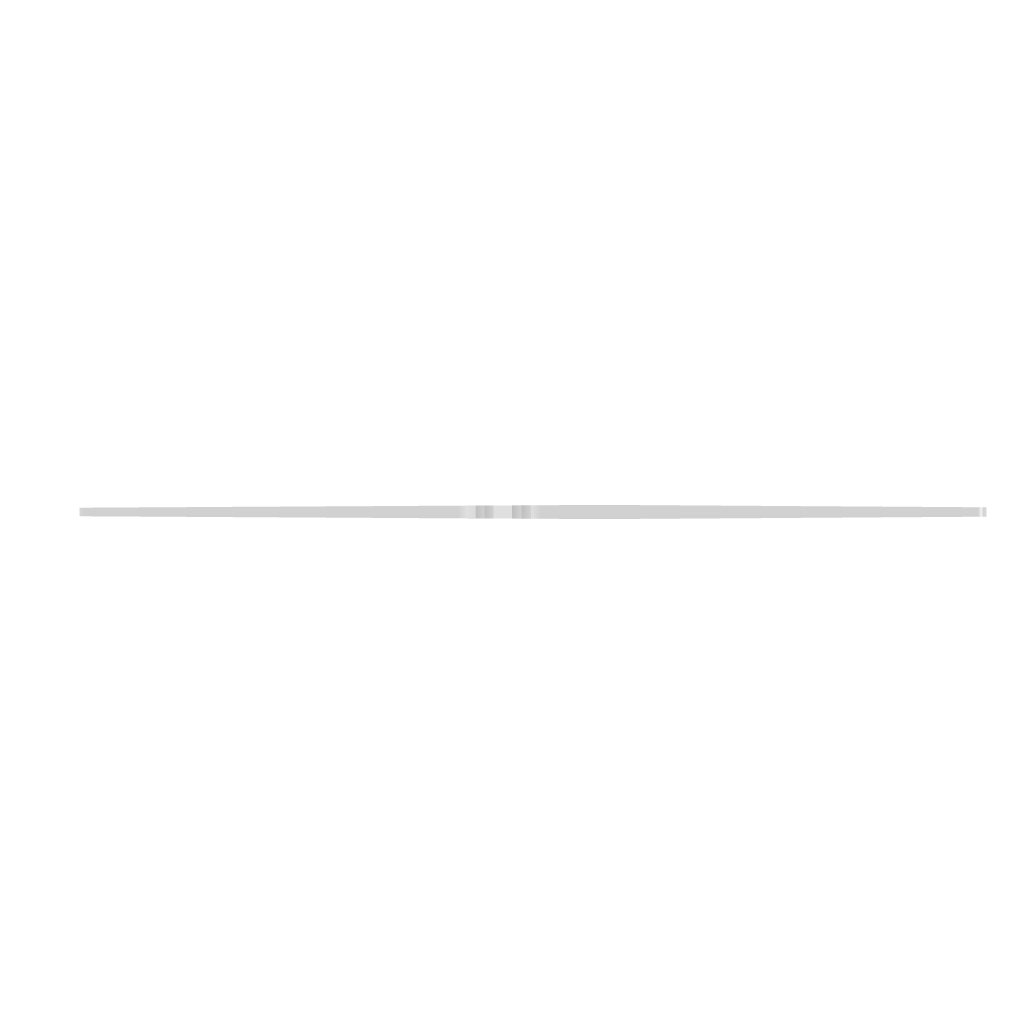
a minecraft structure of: nothing trash